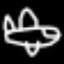
Label: airplane